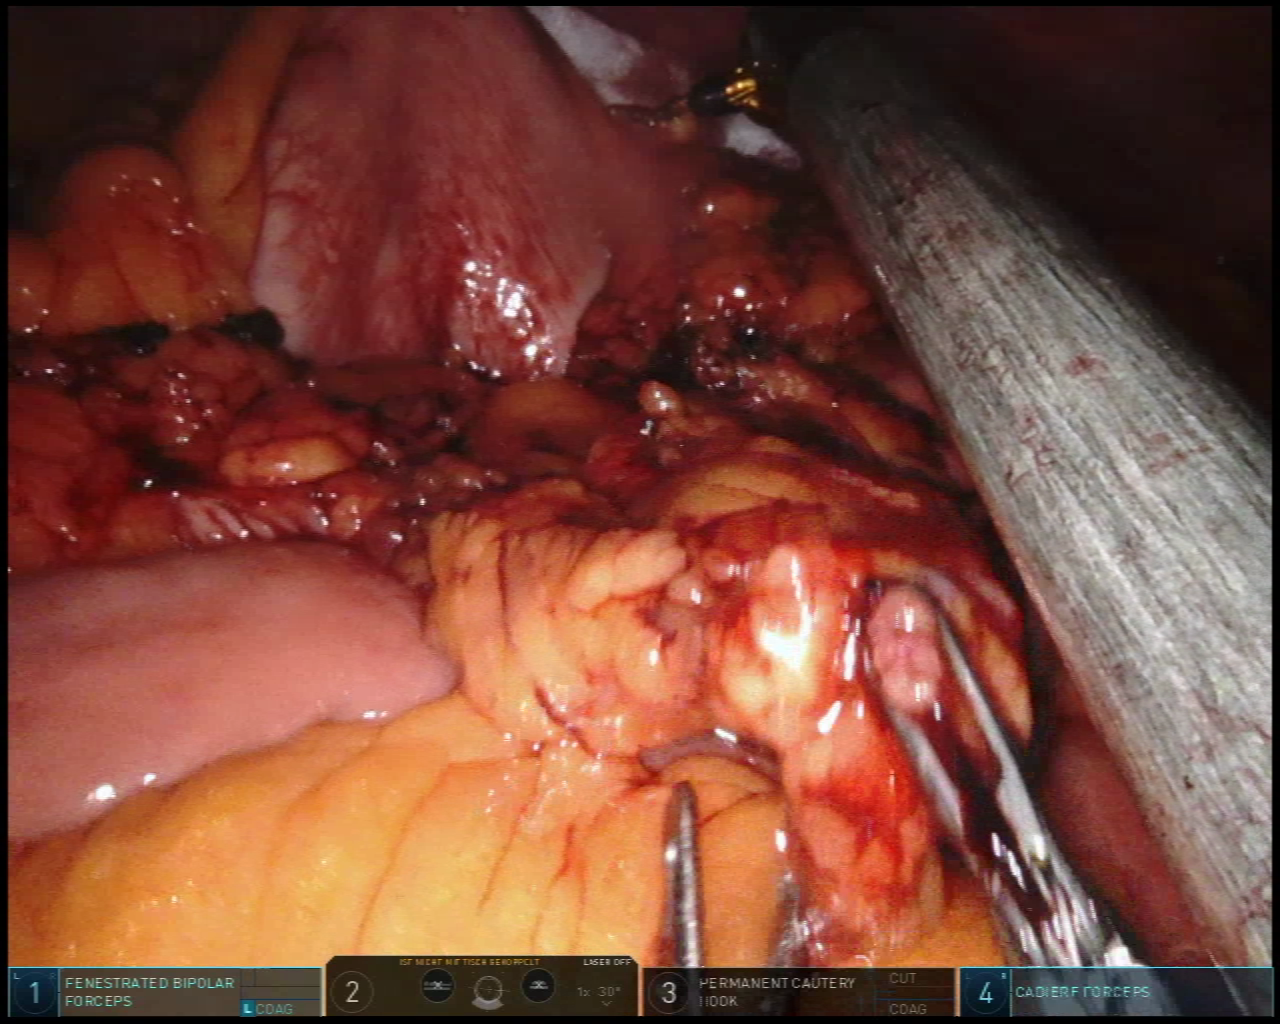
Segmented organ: stomach
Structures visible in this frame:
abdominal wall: yes
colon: yes
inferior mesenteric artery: no
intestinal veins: no
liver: no
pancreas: no
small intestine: yes
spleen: no
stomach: yes
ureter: no
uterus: no
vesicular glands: no